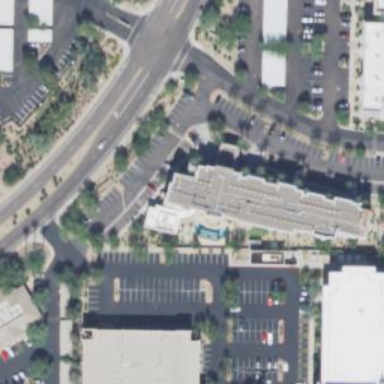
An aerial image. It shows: Commercial building that serves as hotel.